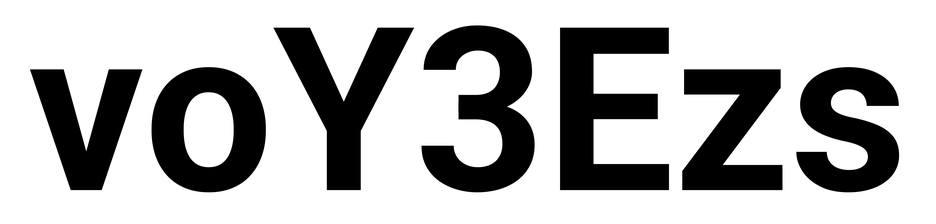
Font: Roboto_Bold